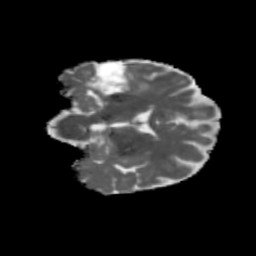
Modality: MD
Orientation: coronal
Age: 46
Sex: female
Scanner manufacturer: siemens
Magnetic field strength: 3 T
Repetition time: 5.47 s
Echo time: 0.0854 s